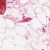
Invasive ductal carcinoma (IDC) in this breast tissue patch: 0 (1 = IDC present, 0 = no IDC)